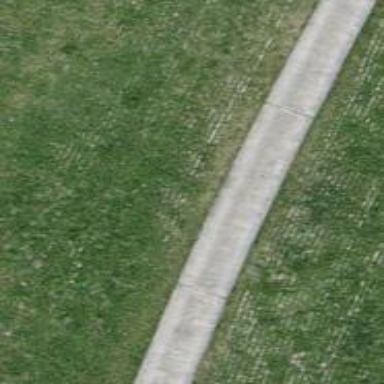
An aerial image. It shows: Residential road paved with concrete.